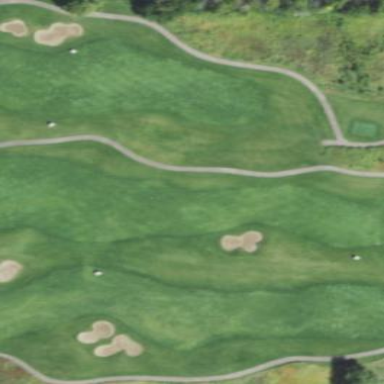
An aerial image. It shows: Well-maintained grassy area known as fairway on golf course.